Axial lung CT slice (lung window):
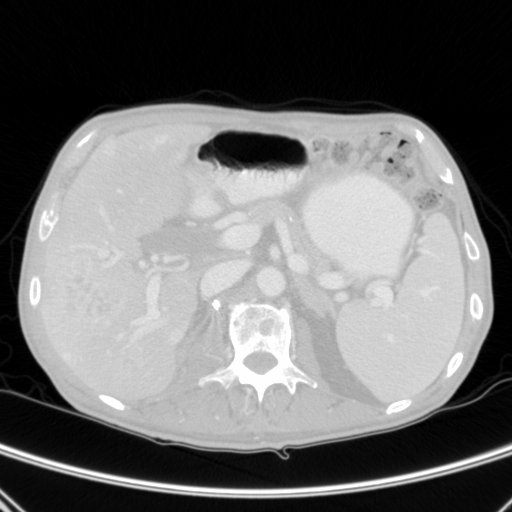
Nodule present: no